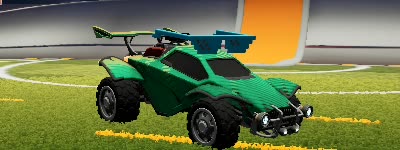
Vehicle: octane